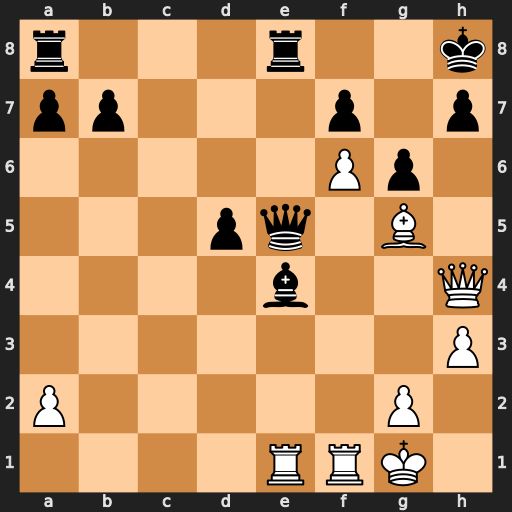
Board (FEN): r3r2k/pp3p1p/5Pp1/3pq1B1/4b2Q/7P/P5P1/4RRK1
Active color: w
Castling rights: -
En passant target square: -
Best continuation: Qh6 Rg8 Rf4 Qxf4 Bxf4